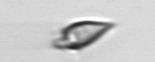
Label: Oxytoxum